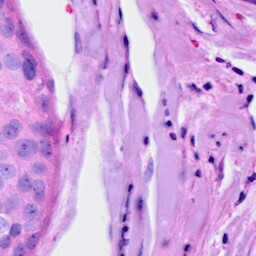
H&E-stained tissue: Breast